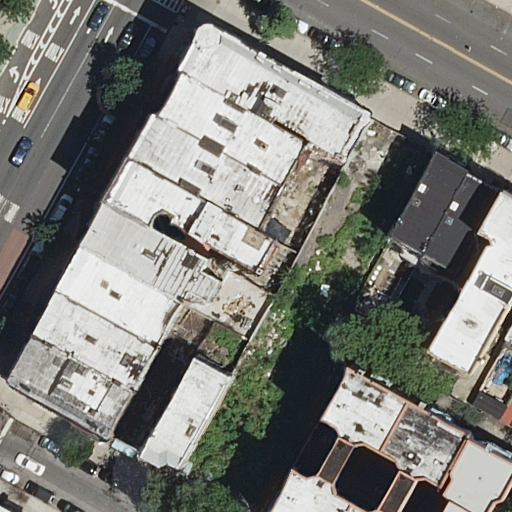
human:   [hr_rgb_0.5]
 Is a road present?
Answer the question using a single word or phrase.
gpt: yes

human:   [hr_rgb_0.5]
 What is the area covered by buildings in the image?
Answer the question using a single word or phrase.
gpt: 3752m2

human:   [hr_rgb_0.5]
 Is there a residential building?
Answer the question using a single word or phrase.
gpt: yes

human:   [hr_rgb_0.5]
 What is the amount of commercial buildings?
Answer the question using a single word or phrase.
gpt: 0

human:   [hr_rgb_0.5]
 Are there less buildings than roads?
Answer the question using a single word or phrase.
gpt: no

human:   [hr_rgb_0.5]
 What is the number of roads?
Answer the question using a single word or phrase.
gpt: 5

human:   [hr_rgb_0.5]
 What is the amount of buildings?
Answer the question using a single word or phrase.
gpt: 16

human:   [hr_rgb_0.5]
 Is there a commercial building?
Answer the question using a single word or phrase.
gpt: no

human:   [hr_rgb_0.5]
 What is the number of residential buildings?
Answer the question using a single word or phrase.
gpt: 16

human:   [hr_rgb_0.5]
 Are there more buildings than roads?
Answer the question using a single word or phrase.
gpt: yes

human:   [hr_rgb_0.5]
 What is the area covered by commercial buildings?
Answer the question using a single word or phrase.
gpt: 0m2

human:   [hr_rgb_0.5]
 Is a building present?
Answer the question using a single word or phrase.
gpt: yes

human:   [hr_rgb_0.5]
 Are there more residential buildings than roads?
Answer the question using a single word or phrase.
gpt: yes

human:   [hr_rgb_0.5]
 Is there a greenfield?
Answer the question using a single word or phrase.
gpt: no

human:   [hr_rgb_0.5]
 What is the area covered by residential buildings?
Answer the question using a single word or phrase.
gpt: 3752m2

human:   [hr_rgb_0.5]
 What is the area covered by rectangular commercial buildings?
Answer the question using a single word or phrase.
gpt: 0m2

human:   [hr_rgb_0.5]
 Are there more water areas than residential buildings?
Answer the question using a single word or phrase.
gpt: no

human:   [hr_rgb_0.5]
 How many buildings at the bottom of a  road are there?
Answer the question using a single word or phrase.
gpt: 16

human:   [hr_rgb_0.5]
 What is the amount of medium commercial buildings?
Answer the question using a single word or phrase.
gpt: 0

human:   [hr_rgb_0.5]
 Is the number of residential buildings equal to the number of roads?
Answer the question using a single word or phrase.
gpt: no

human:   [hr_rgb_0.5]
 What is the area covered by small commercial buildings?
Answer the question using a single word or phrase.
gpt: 0m2

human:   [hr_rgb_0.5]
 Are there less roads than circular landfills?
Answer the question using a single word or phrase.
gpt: no

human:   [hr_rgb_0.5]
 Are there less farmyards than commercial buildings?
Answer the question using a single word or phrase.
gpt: no

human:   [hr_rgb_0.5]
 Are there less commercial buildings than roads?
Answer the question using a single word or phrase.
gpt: yes

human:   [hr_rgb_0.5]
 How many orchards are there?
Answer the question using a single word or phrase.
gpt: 0

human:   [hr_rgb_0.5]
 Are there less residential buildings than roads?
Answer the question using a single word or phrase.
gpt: no

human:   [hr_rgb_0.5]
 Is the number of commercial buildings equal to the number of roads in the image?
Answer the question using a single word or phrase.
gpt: no

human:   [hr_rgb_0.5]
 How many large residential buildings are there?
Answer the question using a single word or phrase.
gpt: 0

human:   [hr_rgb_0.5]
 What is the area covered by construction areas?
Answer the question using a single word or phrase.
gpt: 0m2

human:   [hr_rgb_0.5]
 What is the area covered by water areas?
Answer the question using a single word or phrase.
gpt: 0m2

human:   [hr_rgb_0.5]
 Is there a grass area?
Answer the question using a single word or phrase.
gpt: no

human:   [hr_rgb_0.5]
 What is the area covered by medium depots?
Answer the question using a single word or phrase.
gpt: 0m2

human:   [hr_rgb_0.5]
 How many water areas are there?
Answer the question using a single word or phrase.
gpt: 0

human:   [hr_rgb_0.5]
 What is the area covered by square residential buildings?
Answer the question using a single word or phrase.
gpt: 0m2

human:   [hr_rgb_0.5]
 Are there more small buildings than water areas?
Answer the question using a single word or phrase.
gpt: yes

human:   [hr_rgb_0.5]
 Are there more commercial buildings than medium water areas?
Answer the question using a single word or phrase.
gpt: no

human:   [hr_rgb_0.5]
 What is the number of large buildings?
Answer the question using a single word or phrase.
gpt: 0

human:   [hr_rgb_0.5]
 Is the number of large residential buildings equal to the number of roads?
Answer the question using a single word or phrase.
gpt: no

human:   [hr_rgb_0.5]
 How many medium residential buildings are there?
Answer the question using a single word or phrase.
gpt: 15

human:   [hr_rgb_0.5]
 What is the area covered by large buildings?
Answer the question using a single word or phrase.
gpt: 0m2

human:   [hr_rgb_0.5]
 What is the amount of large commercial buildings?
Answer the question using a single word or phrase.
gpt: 0

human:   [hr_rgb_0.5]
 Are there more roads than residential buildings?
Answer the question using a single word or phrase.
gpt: no

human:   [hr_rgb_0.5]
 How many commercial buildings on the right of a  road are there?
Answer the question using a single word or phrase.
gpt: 0

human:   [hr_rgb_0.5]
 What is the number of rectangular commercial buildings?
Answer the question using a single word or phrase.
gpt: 0

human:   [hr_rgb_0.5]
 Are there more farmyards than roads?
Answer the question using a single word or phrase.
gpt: no

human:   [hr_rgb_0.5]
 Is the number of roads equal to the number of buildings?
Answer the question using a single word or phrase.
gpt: no

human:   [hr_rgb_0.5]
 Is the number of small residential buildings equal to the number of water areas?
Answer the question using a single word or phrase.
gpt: no

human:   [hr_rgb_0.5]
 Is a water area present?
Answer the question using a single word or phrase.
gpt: no

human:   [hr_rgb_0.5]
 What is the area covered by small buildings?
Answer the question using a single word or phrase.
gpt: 2m2

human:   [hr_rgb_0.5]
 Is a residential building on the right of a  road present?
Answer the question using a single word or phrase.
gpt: yes

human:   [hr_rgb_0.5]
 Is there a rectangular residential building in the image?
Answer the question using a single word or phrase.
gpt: yes

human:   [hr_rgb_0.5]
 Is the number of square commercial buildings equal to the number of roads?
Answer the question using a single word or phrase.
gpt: no

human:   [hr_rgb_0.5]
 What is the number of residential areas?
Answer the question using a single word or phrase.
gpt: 0

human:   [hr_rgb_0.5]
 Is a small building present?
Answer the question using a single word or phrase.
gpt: yes

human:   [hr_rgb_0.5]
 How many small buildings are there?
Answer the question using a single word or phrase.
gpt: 1

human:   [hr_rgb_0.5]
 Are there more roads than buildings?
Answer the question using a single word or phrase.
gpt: no

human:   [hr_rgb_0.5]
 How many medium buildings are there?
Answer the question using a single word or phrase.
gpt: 15

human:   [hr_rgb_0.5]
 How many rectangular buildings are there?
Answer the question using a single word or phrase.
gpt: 9

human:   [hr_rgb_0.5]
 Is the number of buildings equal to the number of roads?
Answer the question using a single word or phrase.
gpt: no

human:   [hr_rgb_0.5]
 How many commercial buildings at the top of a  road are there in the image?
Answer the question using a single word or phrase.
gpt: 0

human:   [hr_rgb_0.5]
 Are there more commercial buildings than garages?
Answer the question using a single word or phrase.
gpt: no

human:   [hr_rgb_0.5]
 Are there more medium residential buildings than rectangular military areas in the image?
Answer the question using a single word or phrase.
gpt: yes

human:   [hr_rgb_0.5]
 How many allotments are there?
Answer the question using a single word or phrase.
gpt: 0

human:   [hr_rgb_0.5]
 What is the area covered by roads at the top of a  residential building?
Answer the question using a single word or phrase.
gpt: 0m2